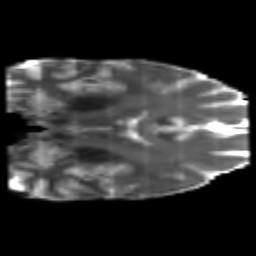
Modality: T2w
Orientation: coronal
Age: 38
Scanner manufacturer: philips
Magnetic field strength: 3 T
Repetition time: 8.547 s
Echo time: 0.1273 s